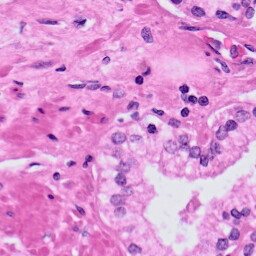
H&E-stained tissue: Prostate